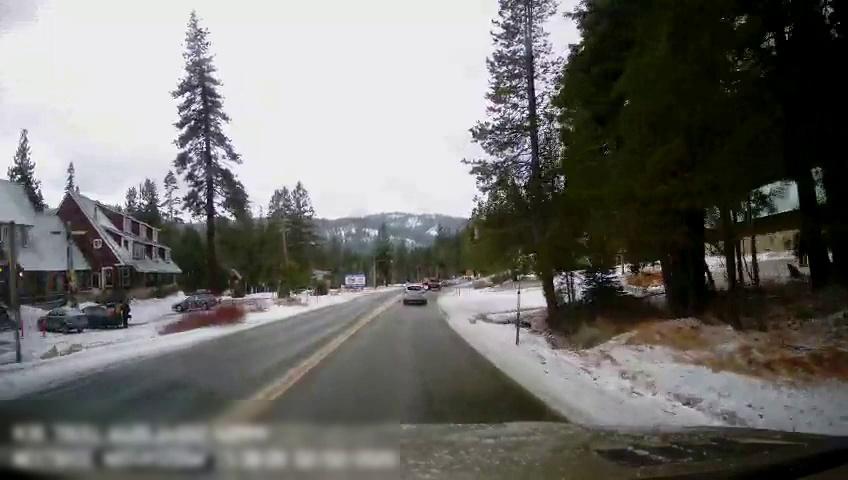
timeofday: Day
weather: Snowy
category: Drivable Space
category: Vehicles | Truck
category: Vehicles | SUV
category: Vehicles | Car
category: Vehicles | Car
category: Pedestrians
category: Vehicles | Car
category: Lanes | Current Lane
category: Lanes | Opposite Lane